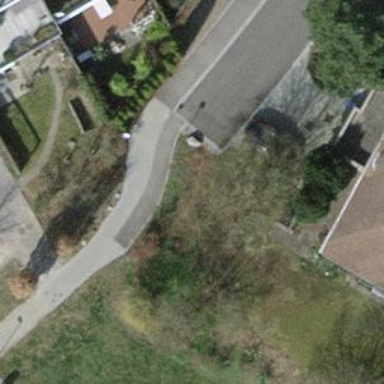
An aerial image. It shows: Bollard barrier.